Aerial crown-view tile of a tropical tree (Barro Colorado Island, Panama), acquired 20250915:
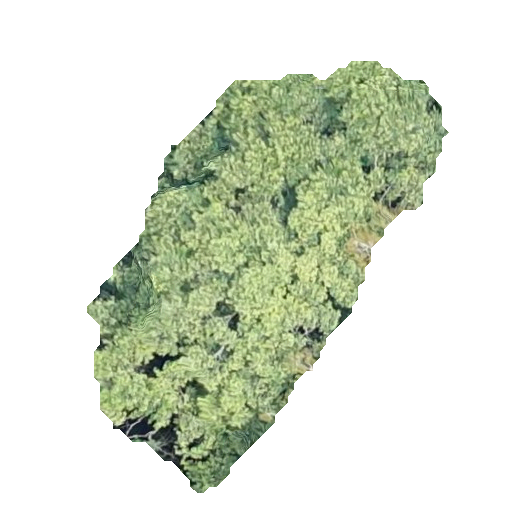
Species: Luehea seemannii
GBIF accepted scientific name: Luehea seemannii
Crown area: 125.338 m²